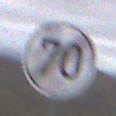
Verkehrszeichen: EndeGeschwindigkeit70
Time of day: Midday
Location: Outdoor (Nature)
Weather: Overcast
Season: NotSpecified
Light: Natural